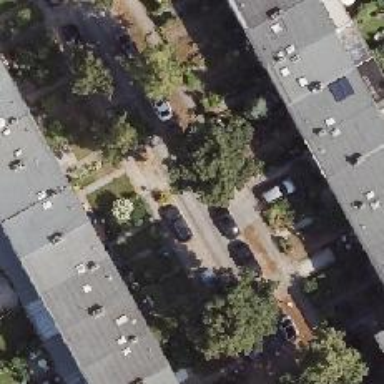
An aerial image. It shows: Residential road.